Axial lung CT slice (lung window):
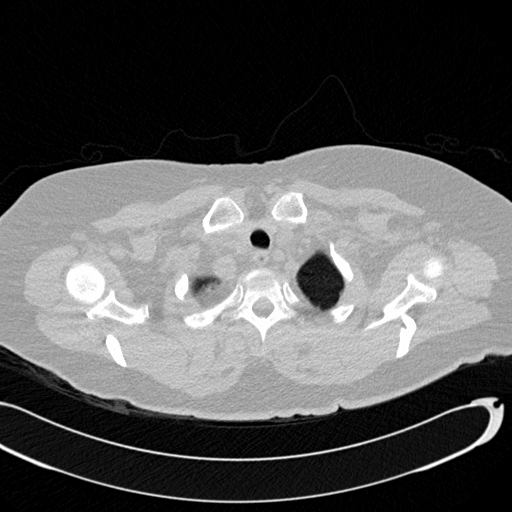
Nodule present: no